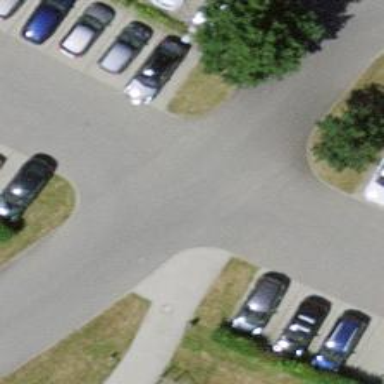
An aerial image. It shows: Parking aisle designated as service road.